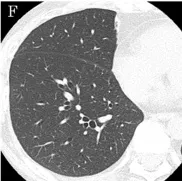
HRCT performed after three BT sessions showed a decrease in bronchial wall thickness and disappearance of infiltrative shadows in the right inferior lobe (E, F, G).
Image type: radiology (ct)